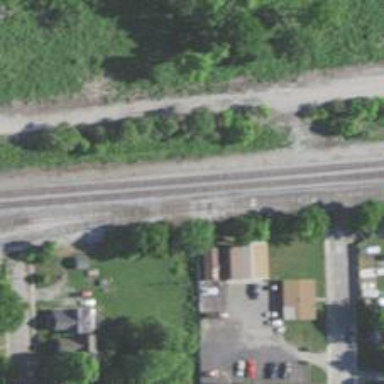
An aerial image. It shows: Abandoned railway.